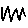
Label: zigzag